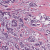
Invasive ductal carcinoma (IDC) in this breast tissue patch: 1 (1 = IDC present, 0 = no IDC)